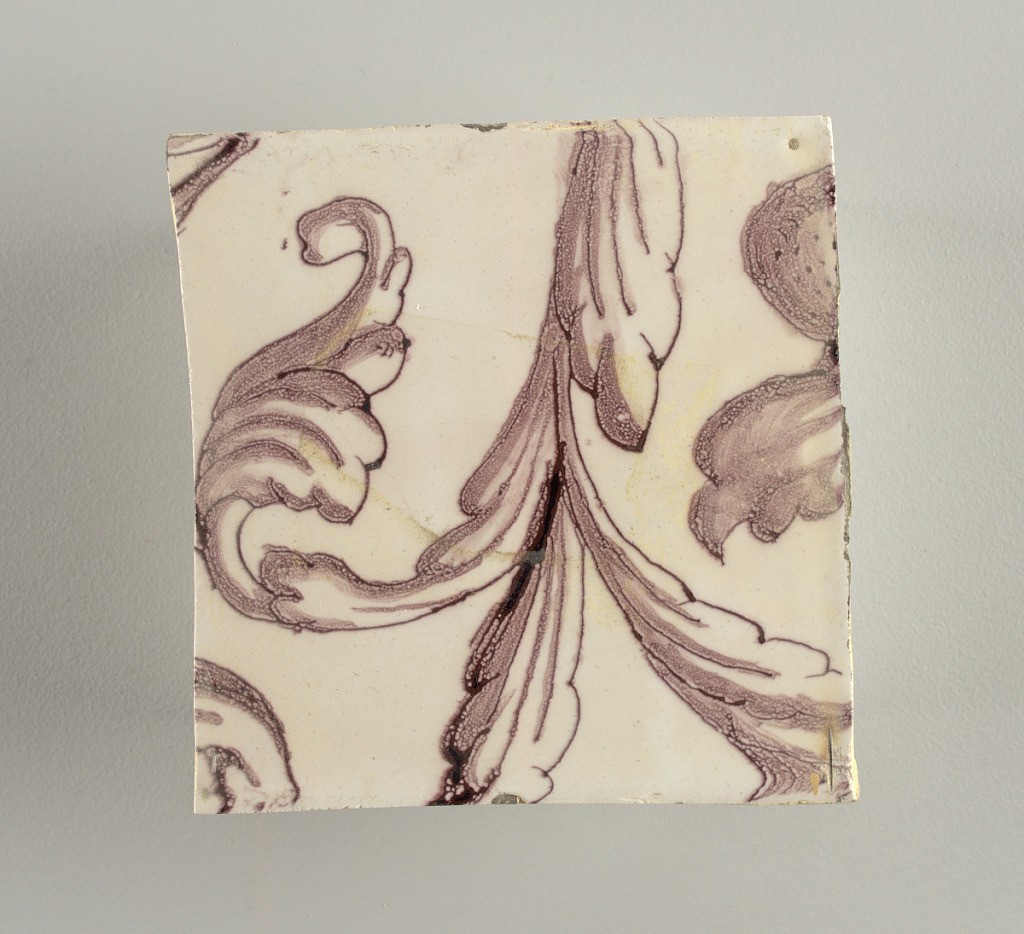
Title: Tile wall facing
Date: ca. 1725
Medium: Tin-glazed earthenware, underglaze
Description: Horizontal rectangle.  Thirty tiles wide and twenty-three tiles high with opening for fireplace eleven tiles wide and ten high.  Foliage arabesques disposed about three vertical axes from which are emphazised by urns at center and right, and at left by the figure of a standing woman carrying an infant on her arm and accompanied by two children.